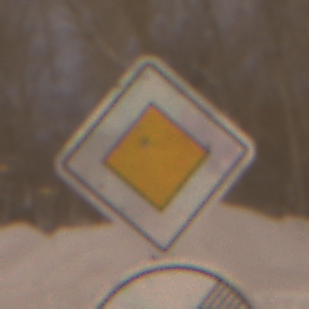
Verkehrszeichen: Vorfahrtsstrasse
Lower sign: EndeGeschwindigkeit90
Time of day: Night
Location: Outdoor (Urban)
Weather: Overcast
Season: Winter
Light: Artificial